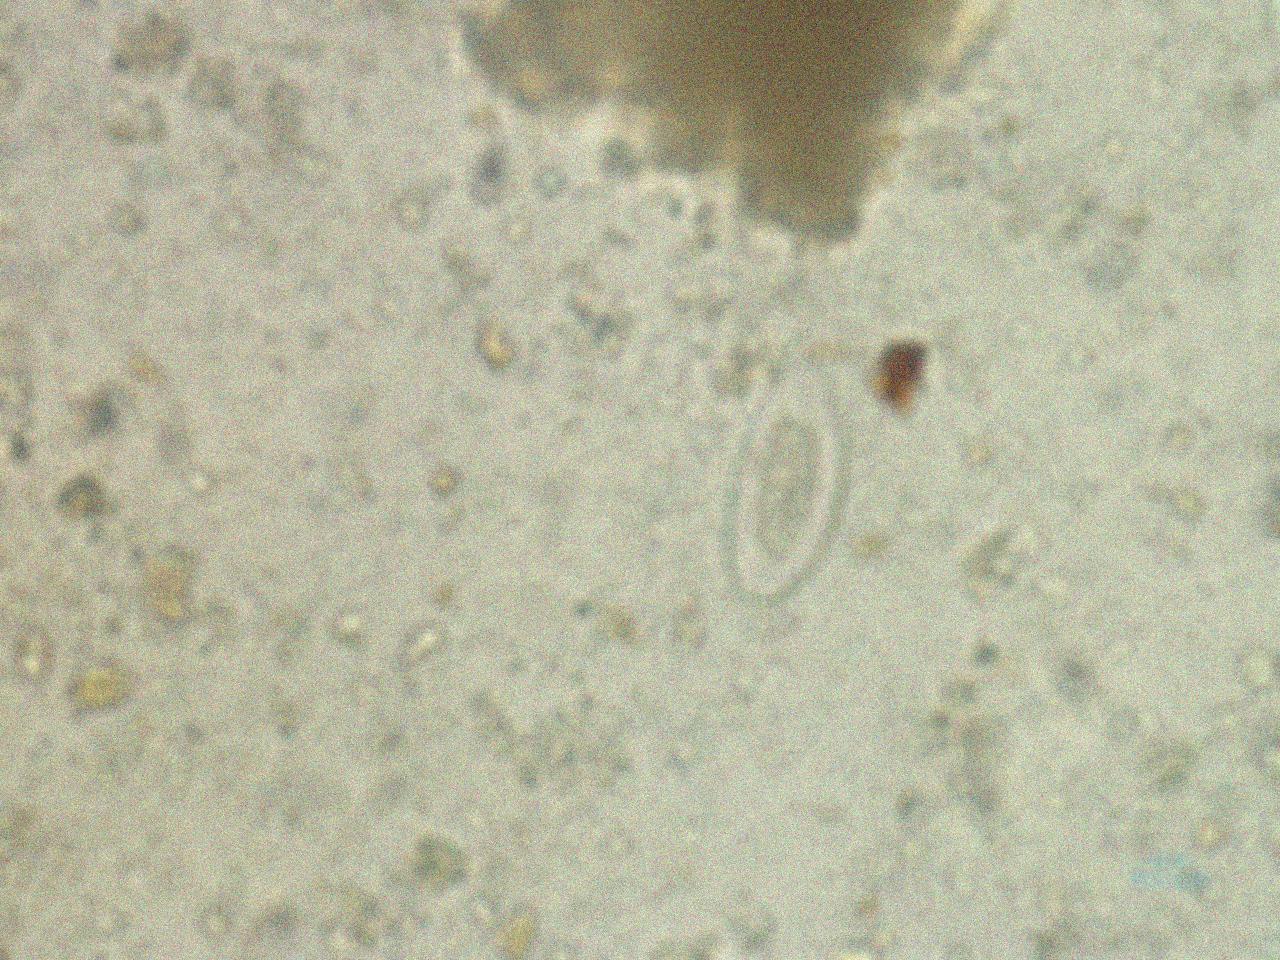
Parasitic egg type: Enterobius vermicularis